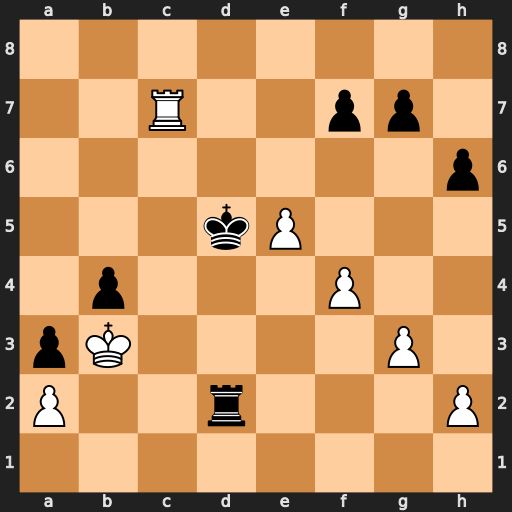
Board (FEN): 8/2R2pp1/7p/3kP3/1p3P2/pK4P1/P2r3P/8
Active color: w
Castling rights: -
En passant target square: -
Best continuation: Rd7+ Ke4 Rxd2